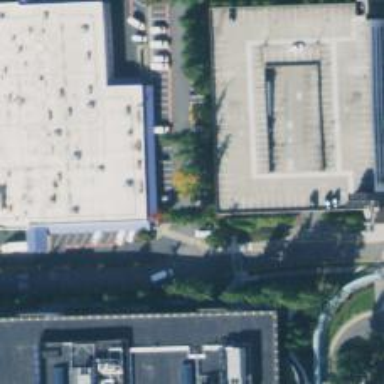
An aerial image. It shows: Footway tunnel passing through building.